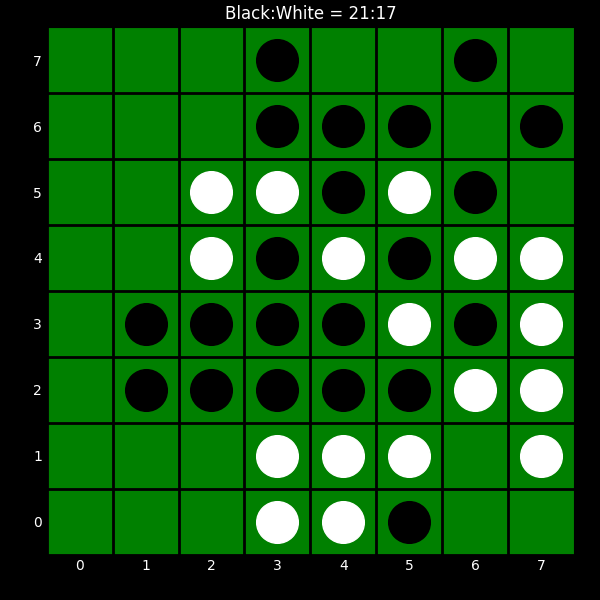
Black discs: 21
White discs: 17